Question: I want to make all inner employee properties as observable so I've tried the knockout mapping plugin. However, after using it data is not getting bound properly. Here is the javascript code:
'''
var employeeViewModel = new function () {
var self = this;
self.employees = ko.observableArray();
self.loading = ko.observable(true);
}();
$(document).ready(function () {
ko.applyBindings(employeeViewModel);
GetEmployees();
});
function GetEmployees()
{
$.get('/api/Employees', null, function (data) {
if (employeeViewModel.employees.length == 0) {
employeeViewModel.employees = ko.mapping.fromJS(data);
}
else {
ko.mapping.fromJS(data, employeeViewModel.employees);
}
//employeeViewModel.employees(data); //This works but want to make all inner properties as observable
employeeViewModel.loading(false);
});
}
'''
HTML Code:
'''
<div class="loadingImg" data-bind="visible: loading()"></div>
<table class="table table-bordered" data-bind="visible: !loading()">
<thead>
<tr>
<th>Name</th>
<th>Email</th>
<th>Salary</th>
</tr>
</thead>
<tbody data-bind="foreach:employees">
<tr data-bind="template: {name: 'edit-template', data: $data }"></tr>
</tbody>
</table>
<script type="text/html" id="display-template">
<td data-bind="text: Name"></td>
<td data-bind="text: Email"></td>
<td data-bind="moneyFormat: Salary"></td>
</script>
<script type="text/html" id="edit-template">
<td><input class="form-control" type="text" data-bind="value: Name" /></td>
<td><input class="form-control" type="text" data-bind="value: Email" /></td>
<td><input class="form-control" type="text" data-bind="value: Salary" /></td>
</script>
'''
The main issue is that it is appearing but not getting binded somehow. Here is the result: -

Below code works but how to achieve same via mapping plugin?
I thought we can do same in 1 line by mapping plugin but it is not working.!! Need help.. May be I am missing something here..
'''
employeeViewModel.employees(ko.utils.arrayMap(data, function (employee) {
var obsEmployee = {
Name: ko.observable(employee.Name),
Email: ko.observable(employee.Email),
Salary: ko.observable(employee.Salary)
}
return obsEmployee;
}
));
'''
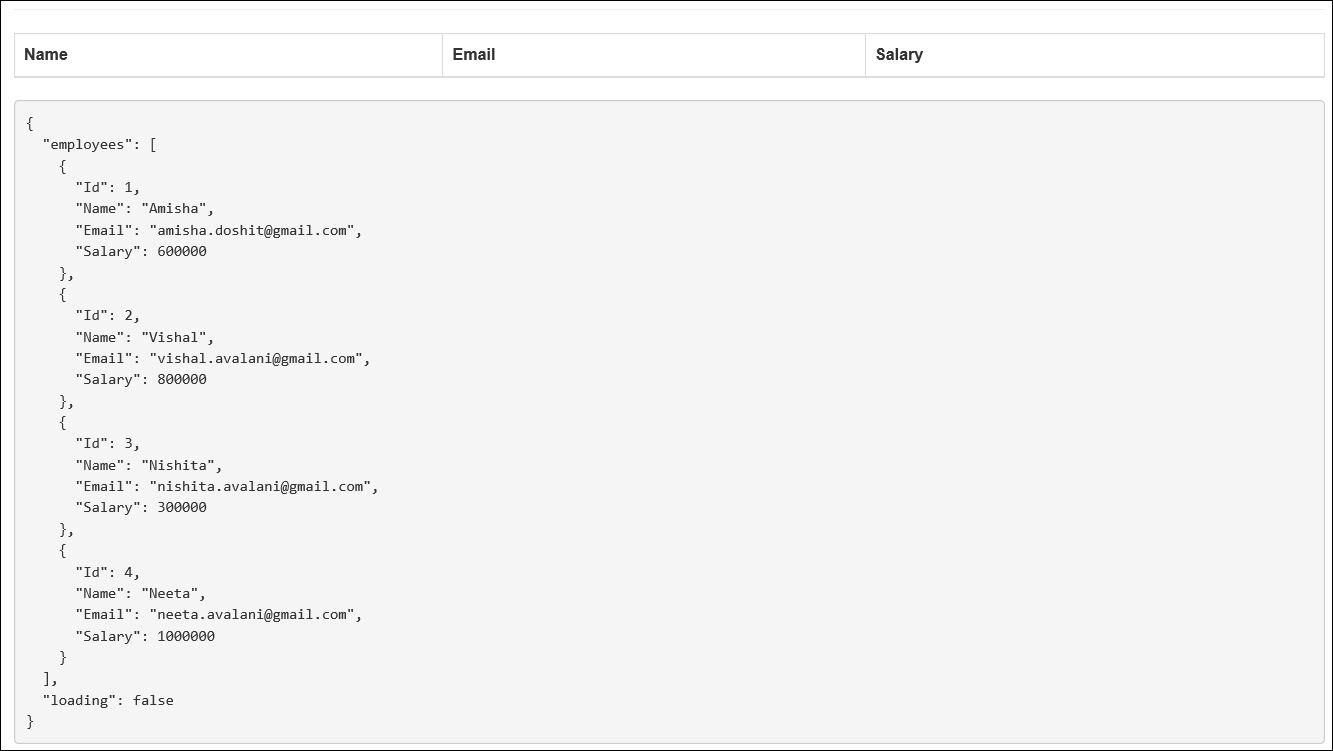
Answer: Don't create the 'employees' observableArray. It's getting bound by 'applyBindings', then you re-assign it from 'ko.mapping.fromJS'. You'll need to use an 'if' binding instead of 'visible' to prevent knockout from trying to access employees before it has been mapped and bound.
'''
<table class="table table-bordered" data-bind="if: !loading()">
'''
Example: <URL>